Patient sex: F
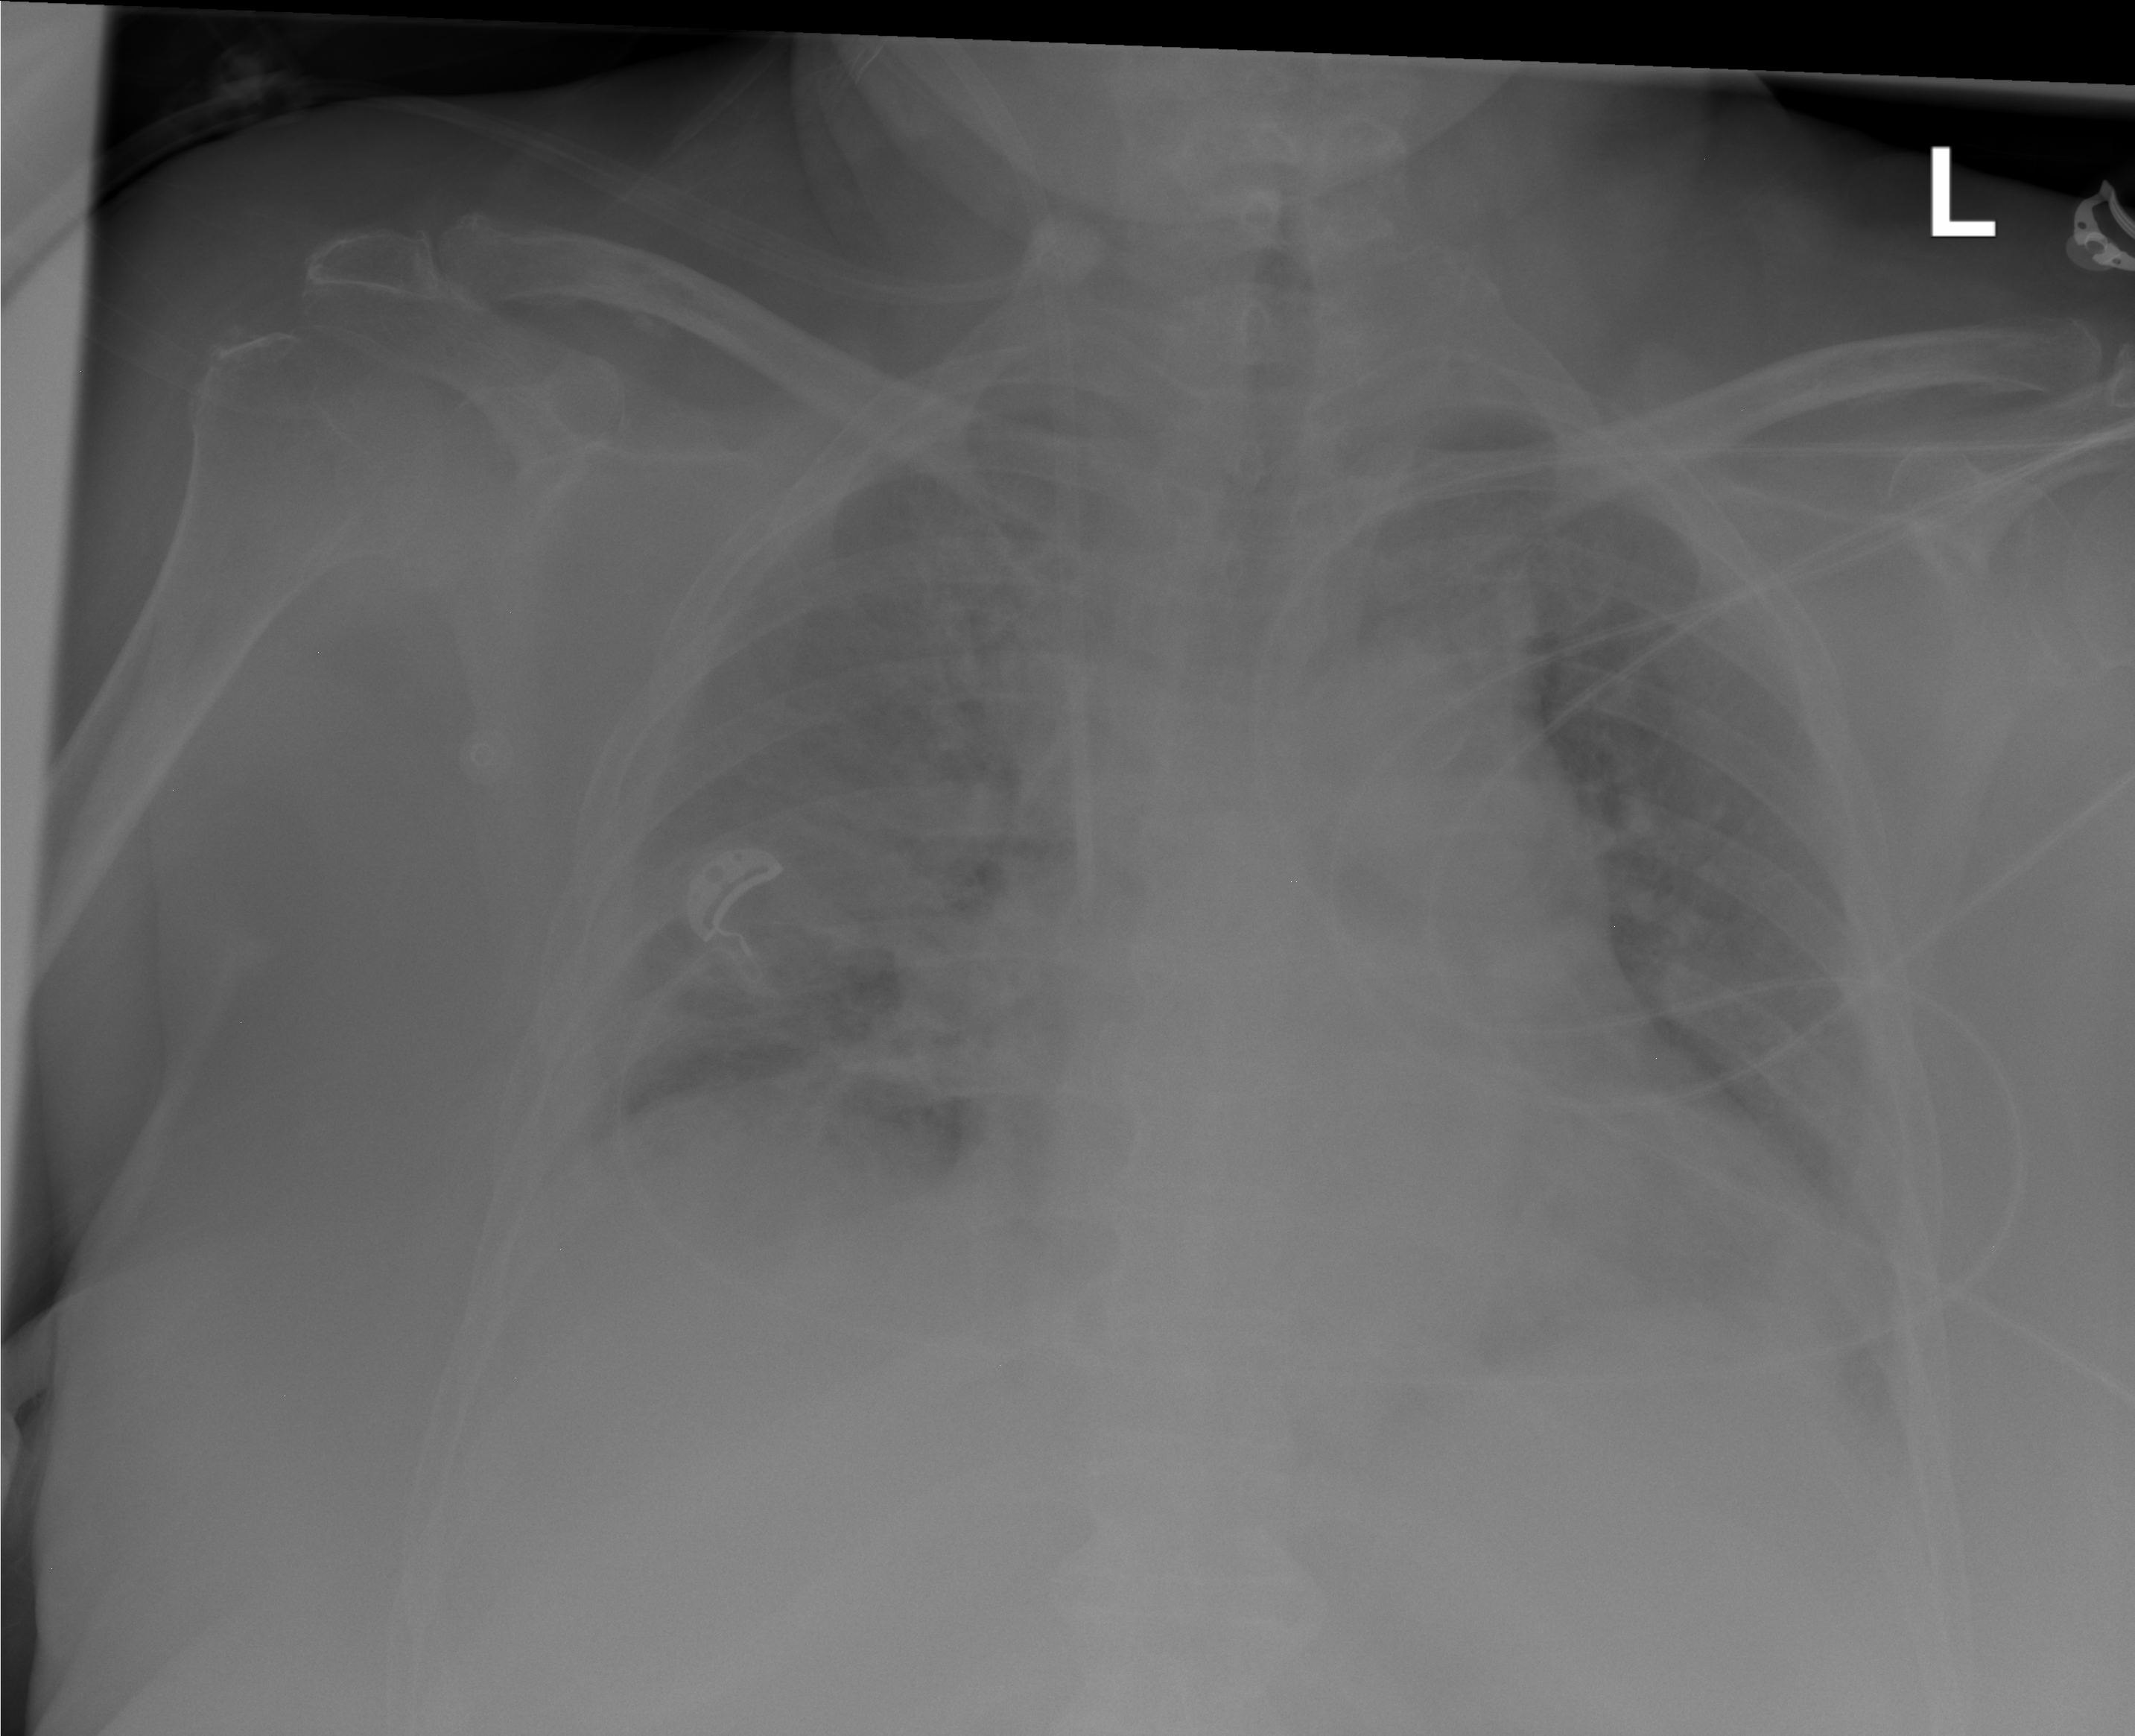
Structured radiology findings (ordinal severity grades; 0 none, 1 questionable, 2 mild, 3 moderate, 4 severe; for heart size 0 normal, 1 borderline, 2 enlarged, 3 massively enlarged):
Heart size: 1
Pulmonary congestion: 2
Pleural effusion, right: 1
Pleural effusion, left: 1
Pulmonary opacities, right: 2
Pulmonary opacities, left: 2
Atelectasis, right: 2
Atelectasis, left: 2